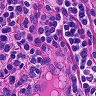
Metastatic tissue present: no